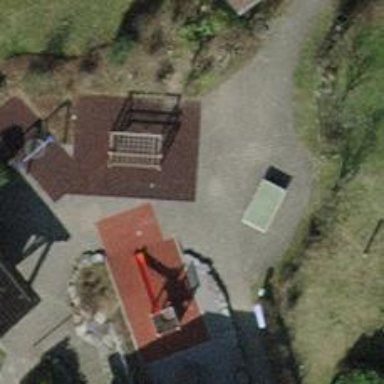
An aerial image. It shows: Playground area for leisure land.